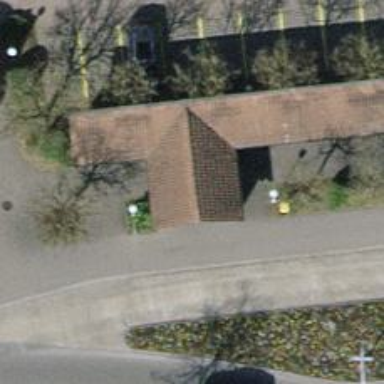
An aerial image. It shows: Public transport shelter.